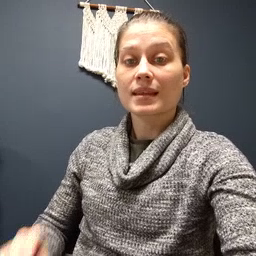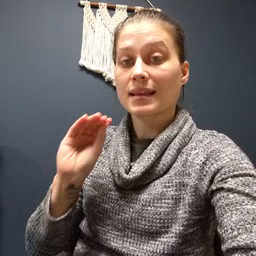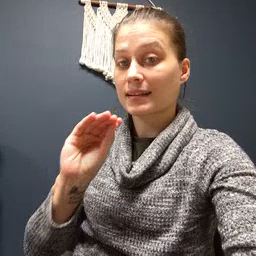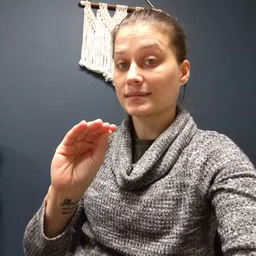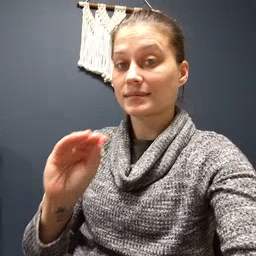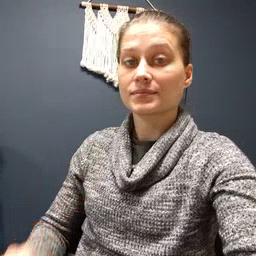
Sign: kiss